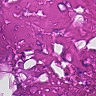
Metastatic tissue present: no